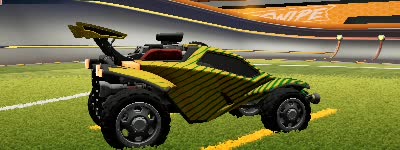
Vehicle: octane